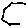
Label: hexagon